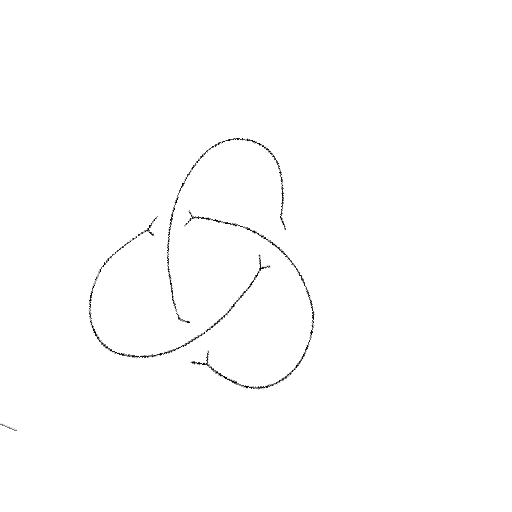
Crossing number: 3